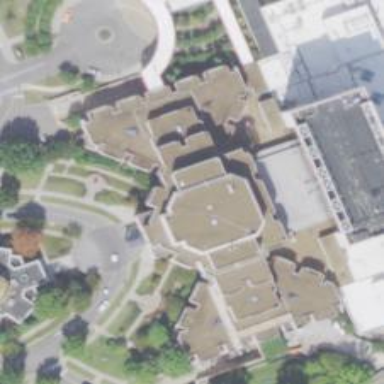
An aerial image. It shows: Building.